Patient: sex F, age 55
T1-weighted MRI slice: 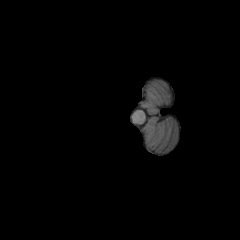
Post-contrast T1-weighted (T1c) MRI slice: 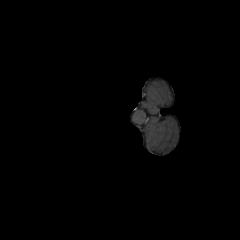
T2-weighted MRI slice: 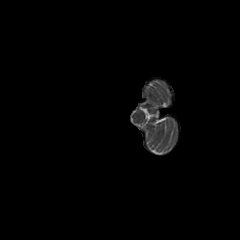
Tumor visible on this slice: no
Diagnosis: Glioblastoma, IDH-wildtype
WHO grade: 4